Question: I have a quite specific need, and I can't get it to work, hence I turn to you, Git and Stack Overflow friends.
I have a server my live site runs on. I wish to update the site using Git. To avoid live testing, I wish to set up a testing environment on the same server, accessible through a subdomain, as if the development folder is a branch of master.
As far as I know, you can't have branches in different folders, which makes sense. Instead, I cloned the live repository into another folder. From my home computer, I push to a feature branch of the development repository, where I merge it with the "remote" master branch and then push the merges to the live server.

Unfortunately, when I try to push my development master to live master, 'git log' does mention the new commits, but the files remain the same. <URL> appears relevant, but no answer solved my problem.
What I do (in chronological order)
1. ~/www $ git init
2. ~/www $ git touch file.txt (and fill it)
3. ~/www $ git add .
4. ~/www $ git commit -m "Initial commit"
5. ~/dev $ git clone ~/www .
6. Make some changes to ~/dev/file.txt
7. ~/dev $ git add .
8. ~/dev $ git commit -m "Dev commit"
9. ~/dev $ git push
When inspecting '~/www/file.txt', nothing has changed :(
A 'git log' command in '~/www' (the original repository) show the commit:
'''
commit 677fed22f18d2a98c9b03fc4256c2ef78bd68e8d
Author: Tim Severien <tim********@gmail.com>
Date: Sat Feb 14 16:36:38 2015 +0100
Dev commit
commit 7dd9b40dd29a63ba8ea7d647b4afd575f2376659
Author: Tim Severien <tim********@gmail.com>
Date: Sat Feb 14 16:35:39 2015 +0100
Initial commit
'''
---
1. Why doesn't my live repository change?
2. Do you have better ideas for this kind of workflow?
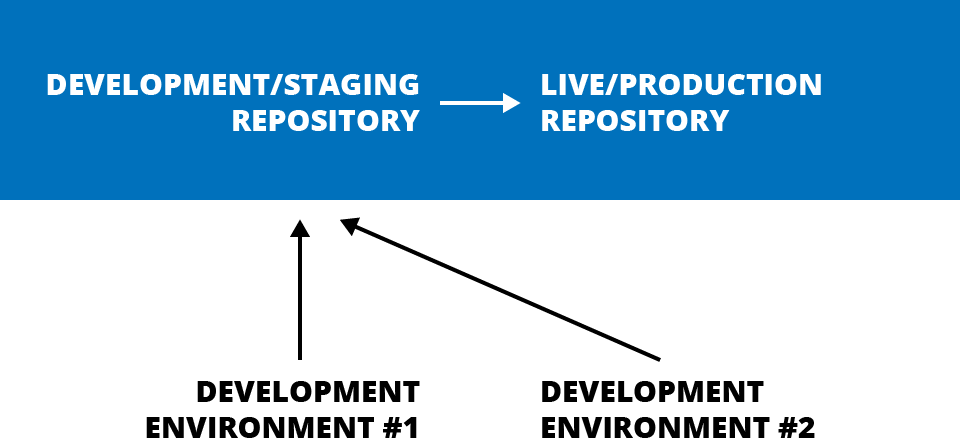
Answer: ### HEAD is out of sync with the index and the working tree
By setting 'receive.denyCurrentBranch' to 'ignore' in the repository living in '~/www', you're allowing pushes to its checked-out branch ('master', here), which brings the 'HEAD' out of sync with the index and the working tree.
This phenomenon is explained in the <URL>:
> 'receive.denyCurrentBranch'If set to 'true' or '"refuse"', 'git-receive-pack' will deny a ref update to
the currently checked out branch of a non-bare repository. [...] If set to 'false' or
'"ignore"', allow such pushes with no message. [...]
(my emphasis)
Try running
'''
$ git diff
$ git diff --cached
diff --git a/file.txt b/file.txt
index ce01362..e69de29 100644
--- a/file.txt
+++ b/file.txt
@@ -1 +0,0 @@
-hello
'''
in '~/www'. Note that 'git diff' outputs nothing, proving that the working tree and the index are in sync, whereas 'git diff --cached' shows a difference between 'HEAD' and the index.
### What you're doing wrong
As pointed out by Andrew C in <URL>,
> Pushing to the checked out branch in a non-bare repository is generally not what you want to do
... for the reason discussed above.
### What you should do
You should rethink your workflow and avoid that. The question <URL> and its answers should be relevant, here.